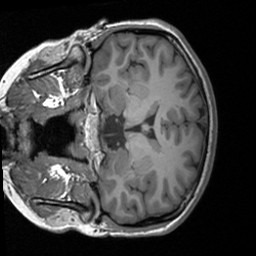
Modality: T1w
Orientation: coronal
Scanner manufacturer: siemens
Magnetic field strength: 3 T
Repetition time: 1.9 s
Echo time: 0.00226 s